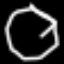
Label: octagon